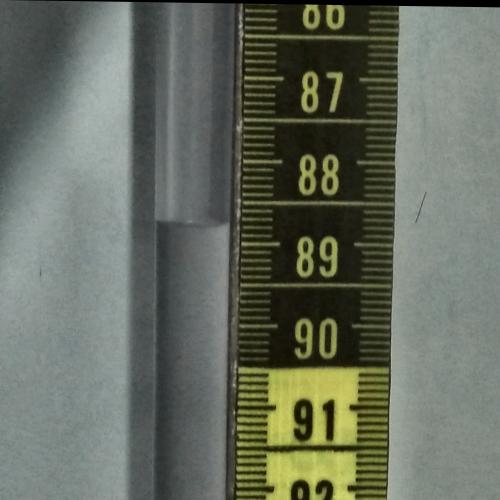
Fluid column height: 88.8 cm